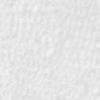
Label: no_change